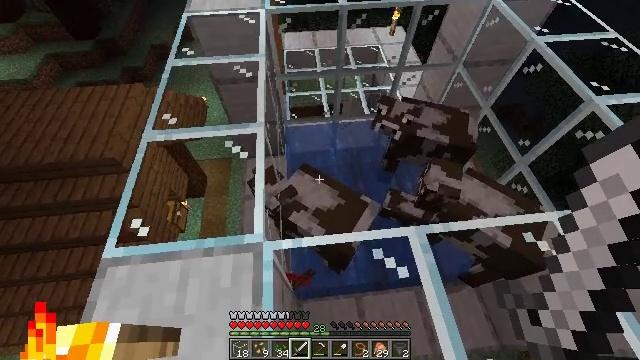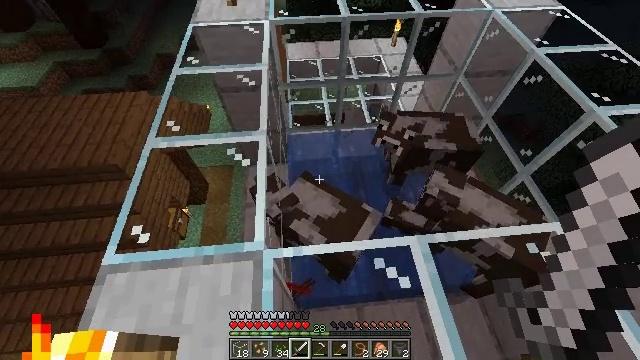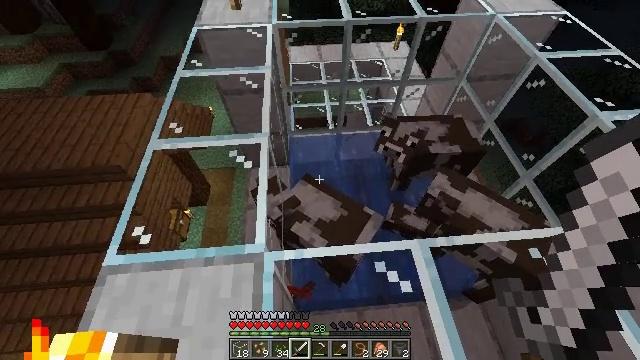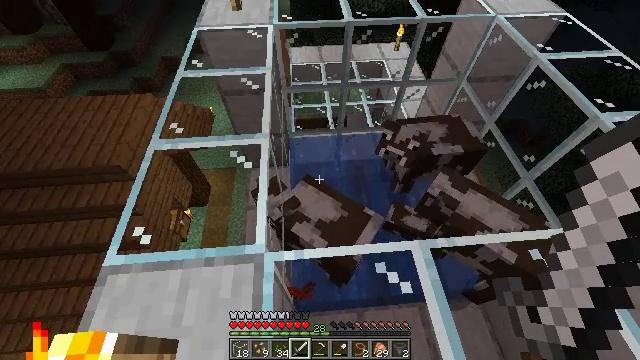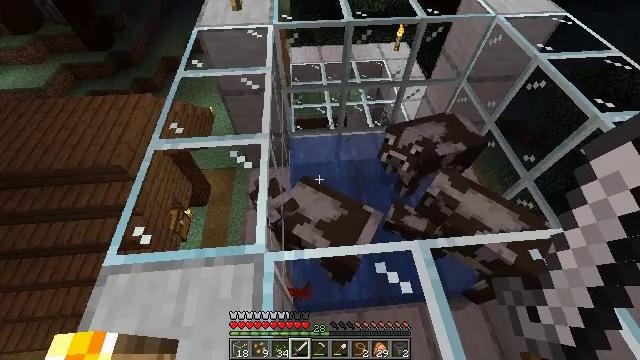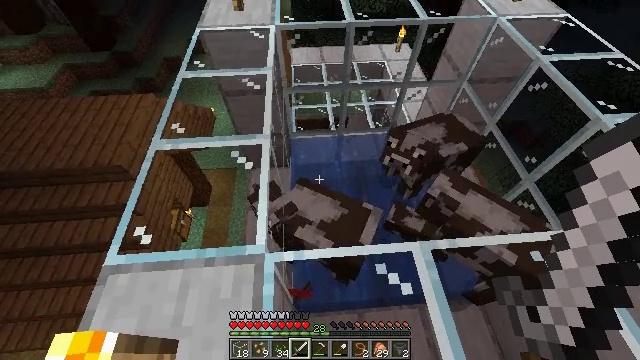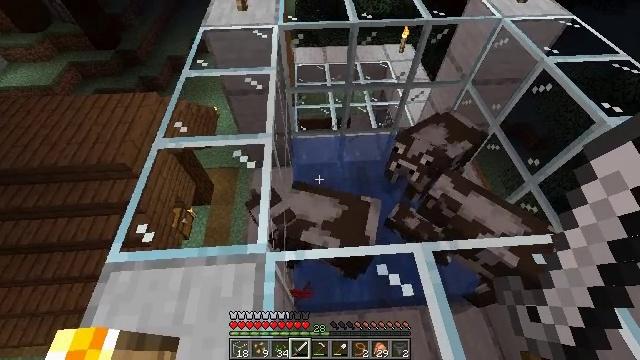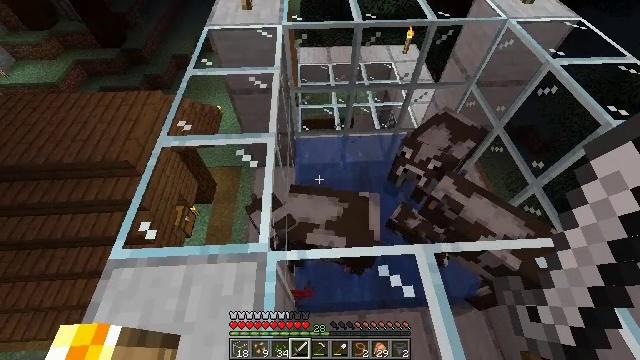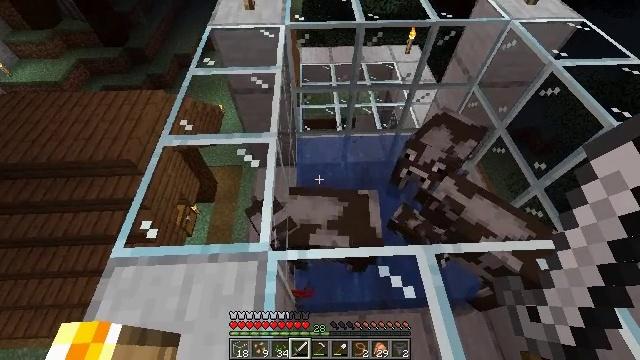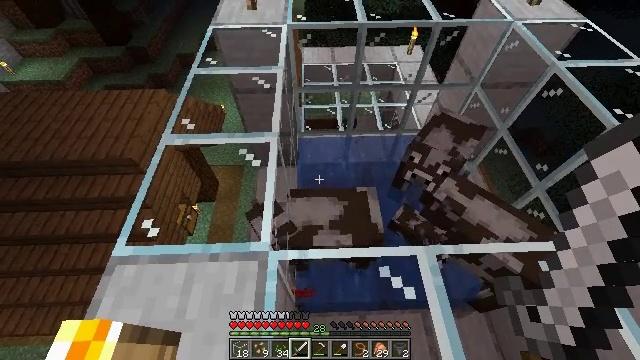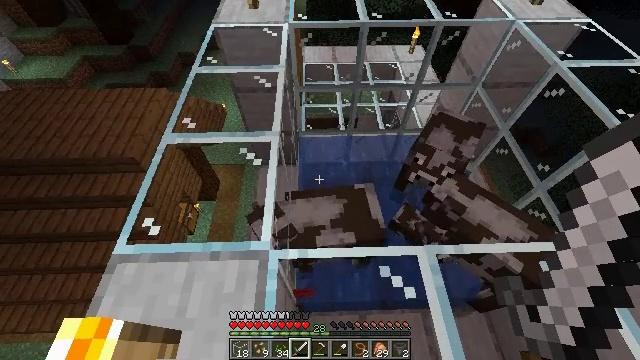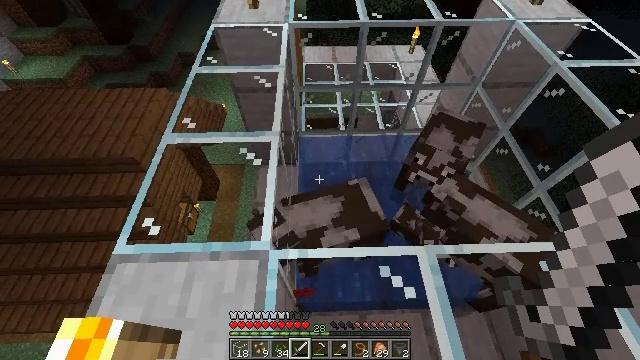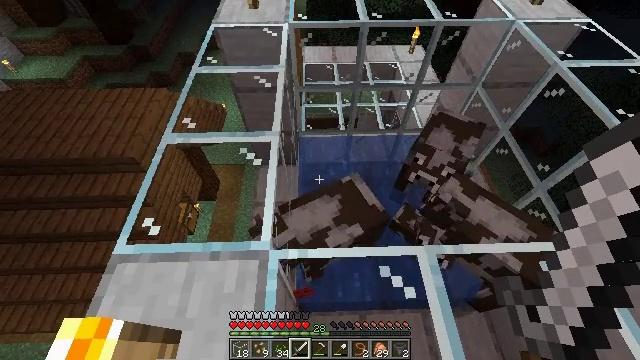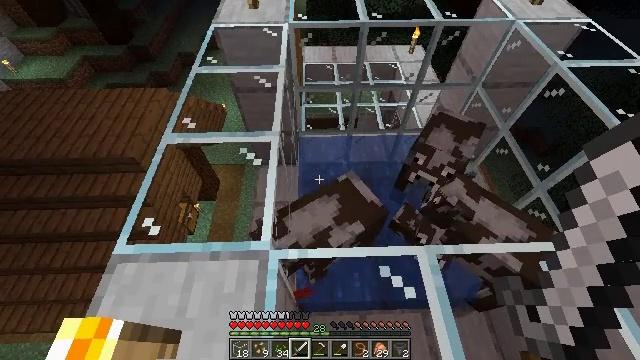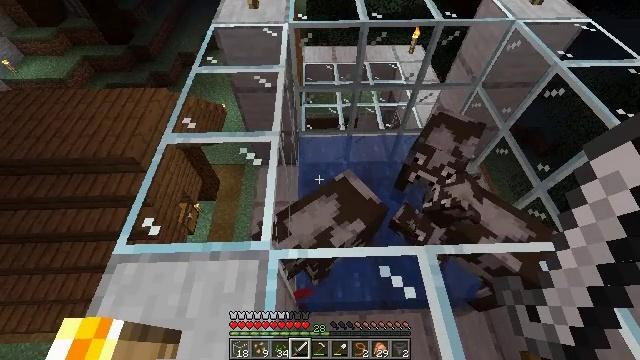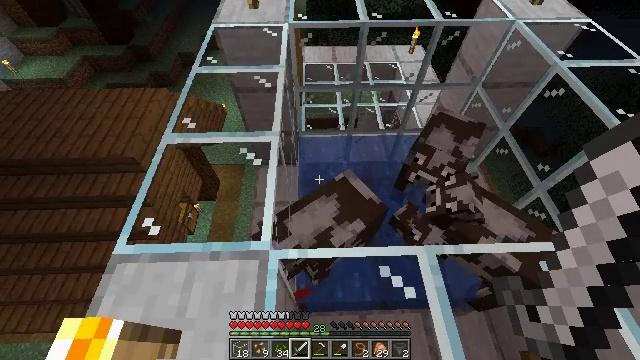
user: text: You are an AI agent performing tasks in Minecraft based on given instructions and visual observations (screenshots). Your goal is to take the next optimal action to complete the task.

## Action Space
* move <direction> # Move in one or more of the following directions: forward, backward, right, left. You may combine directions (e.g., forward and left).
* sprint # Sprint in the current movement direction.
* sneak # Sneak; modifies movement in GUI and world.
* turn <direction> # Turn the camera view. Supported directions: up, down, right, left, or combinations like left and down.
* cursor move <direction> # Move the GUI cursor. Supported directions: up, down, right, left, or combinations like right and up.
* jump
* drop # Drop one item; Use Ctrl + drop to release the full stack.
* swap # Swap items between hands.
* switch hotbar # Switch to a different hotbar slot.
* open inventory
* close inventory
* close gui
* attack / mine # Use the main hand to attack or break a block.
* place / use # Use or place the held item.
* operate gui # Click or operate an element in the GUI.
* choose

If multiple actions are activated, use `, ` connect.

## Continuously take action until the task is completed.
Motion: motion action
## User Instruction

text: Shatter the glass to collect it.
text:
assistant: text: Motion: turn up
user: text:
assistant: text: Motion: no_op
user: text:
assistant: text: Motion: no_op
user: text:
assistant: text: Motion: no_op
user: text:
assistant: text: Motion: no_op
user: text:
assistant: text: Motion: no_op
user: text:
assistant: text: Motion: no_op
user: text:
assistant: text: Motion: no_op
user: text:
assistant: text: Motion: no_op
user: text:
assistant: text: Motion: no_op
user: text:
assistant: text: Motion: no_op
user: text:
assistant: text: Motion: no_op
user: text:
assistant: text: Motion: no_op
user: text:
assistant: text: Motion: no_op
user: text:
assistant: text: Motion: no_op
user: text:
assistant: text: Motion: no_op
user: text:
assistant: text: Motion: no_op
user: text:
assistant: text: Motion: no_op
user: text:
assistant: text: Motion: no_op
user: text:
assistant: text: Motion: no_op
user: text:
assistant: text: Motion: no_op
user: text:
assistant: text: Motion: no_op
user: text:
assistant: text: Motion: move right, turn left and down
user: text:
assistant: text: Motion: move right, turn left and down
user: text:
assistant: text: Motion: move right, turn left and down
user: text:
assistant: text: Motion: move right, turn left and down
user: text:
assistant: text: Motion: turn left and down
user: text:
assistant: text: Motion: turn left
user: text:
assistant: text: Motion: turn left
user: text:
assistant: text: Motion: turn left